Question: I need to create search form like on the picture but I don't know how to put inside tab with dropdown list. Currently I have such a code

'''
<form action="" class="search-form">
<input type="text" class="form-control empty" id="iconified" placeholder="&#xF002;"/>
</form>
'''
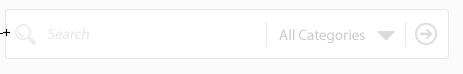
Answer: Just add the images in your styling in sudo elements(':after, :before').
'''
#iconified {
padding: 10px;
width: 56%;
border-radius: 7px;
border: 2px solid #DDDDDD;
outline: none;
}
input[type="submit"] {
position: absolute;
left: 308px;
top: 16px;
}
select {
position: absolute;
left: 225px;
top: 17px;
background: none;
border: 1px solid #DDD;
border-top: 0;
border-bottom: 0;
outline: none;
}
'''
'''
<form action="" class="search-form">
<input type="text" class="form-control empty" id="iconified" placeholder="search"/>
<select name="" id="">
<option value="">Option 1</option>
<option value="">Option 2</option>
<option value="">Option 3</option>
<option value="">Option 4</option>
</select>
<input type="submit" value="Search">
</form>
'''